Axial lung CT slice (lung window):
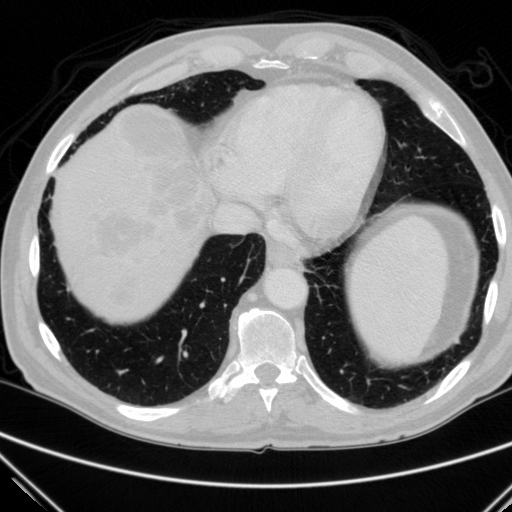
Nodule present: no